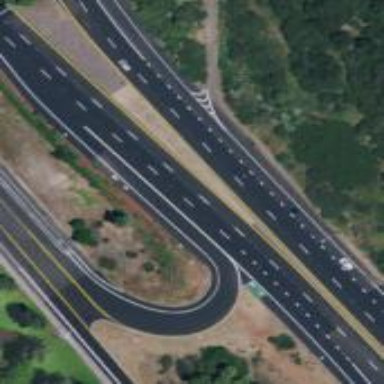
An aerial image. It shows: Expressway with asphalt surface classified as trunk highway.